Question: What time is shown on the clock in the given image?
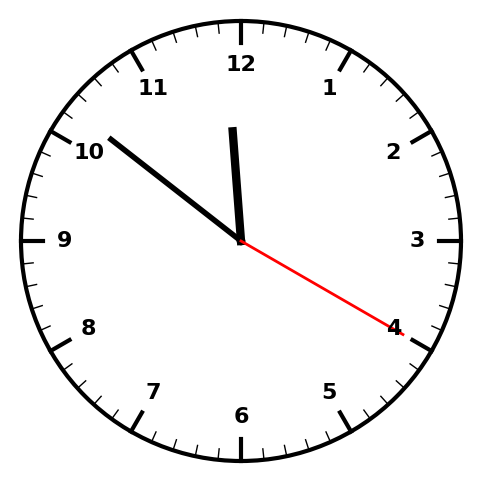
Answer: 11:51:20